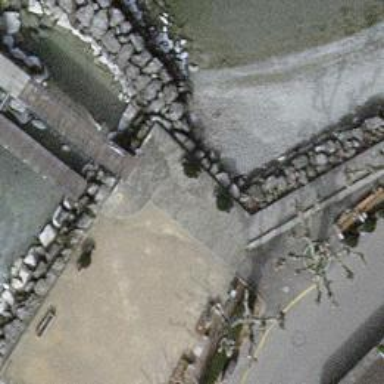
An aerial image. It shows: Man-made pier.